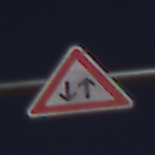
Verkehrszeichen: Gegenverkehr
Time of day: MorningAfternoon
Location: Outdoor (RoadRail)
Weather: Clear
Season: NotSpecified
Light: Natural